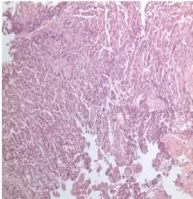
(b) Urethral tumor demonstrating undifferentiated teratoma.
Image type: pathology (h&e)